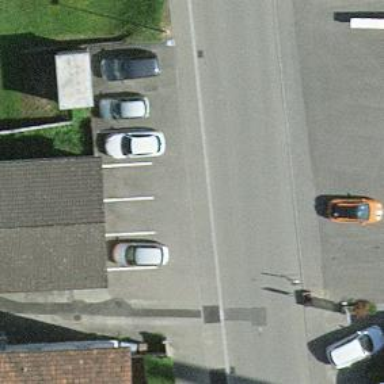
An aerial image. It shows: Smooth asphalt road in residential area.